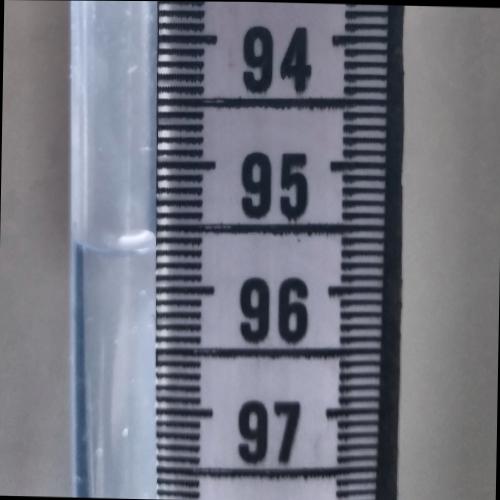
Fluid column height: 95.7 cm